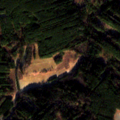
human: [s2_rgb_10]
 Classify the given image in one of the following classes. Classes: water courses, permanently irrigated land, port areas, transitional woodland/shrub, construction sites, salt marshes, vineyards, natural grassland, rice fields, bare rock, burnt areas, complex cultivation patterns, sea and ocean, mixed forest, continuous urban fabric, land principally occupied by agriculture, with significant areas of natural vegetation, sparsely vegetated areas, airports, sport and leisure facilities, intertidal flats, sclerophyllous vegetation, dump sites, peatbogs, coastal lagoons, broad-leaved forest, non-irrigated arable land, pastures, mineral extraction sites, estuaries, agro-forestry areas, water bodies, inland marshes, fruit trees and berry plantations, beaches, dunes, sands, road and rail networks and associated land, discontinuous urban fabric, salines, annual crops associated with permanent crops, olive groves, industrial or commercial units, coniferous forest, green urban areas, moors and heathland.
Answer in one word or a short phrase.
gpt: discontinuous urban fabric, non-irrigated arable land, coniferous forest, mixed forest